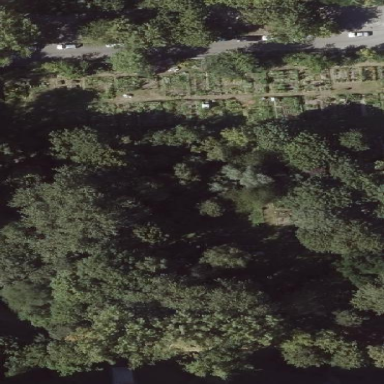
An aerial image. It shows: Garden surrounded by fence. The area is used for allotments.